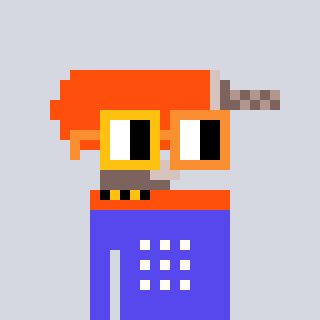
a pixel art character with square yellow and orange glasses, a drill-shaped head and a computerblue-colored body on a cool background